RGB frame:
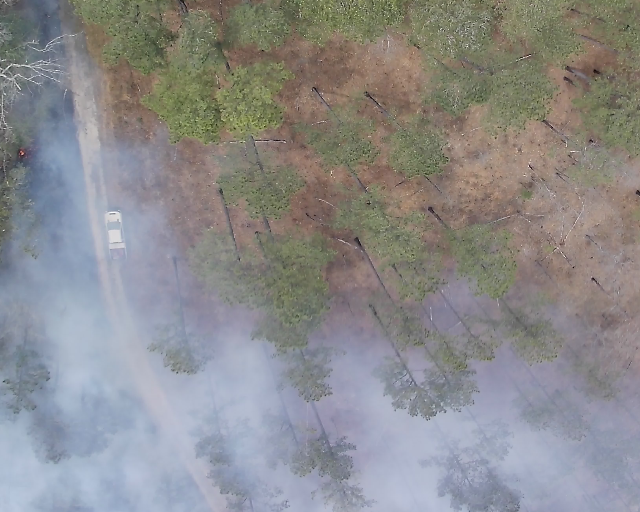
Thermal frame:
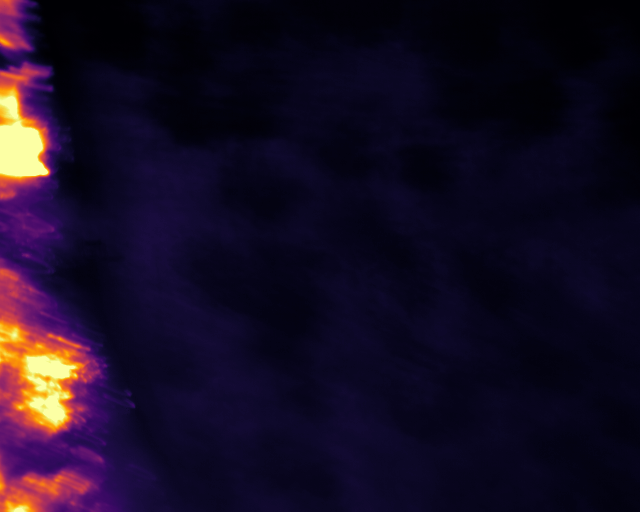
Captured: 2026-02-26 03:06:24
Pixels at or above 80 °C: 18097 (fraction of frame: 0.05523)